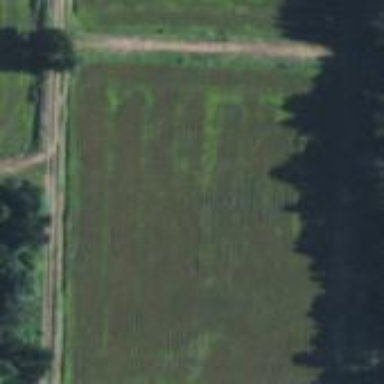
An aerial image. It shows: Farmland with cranberries as the main crop.